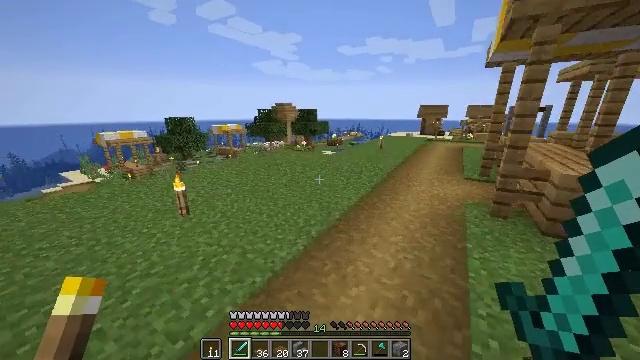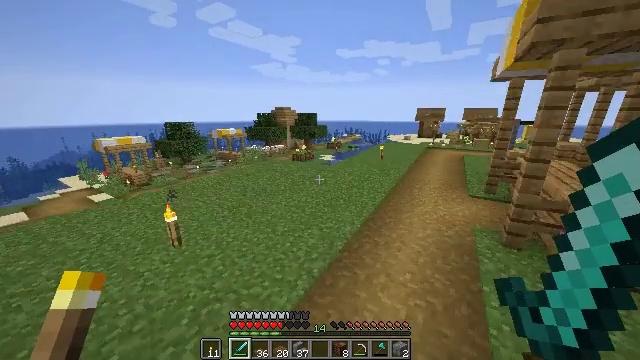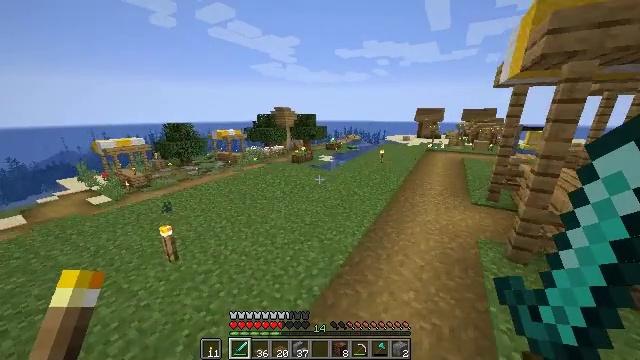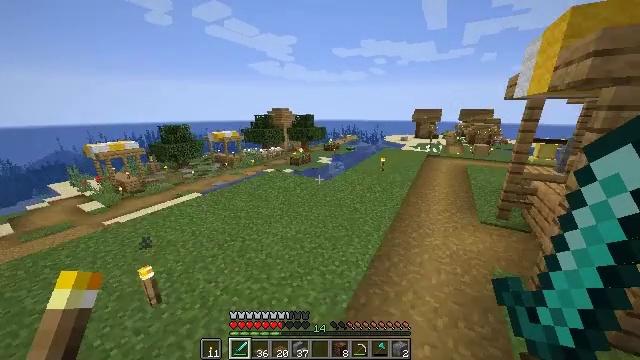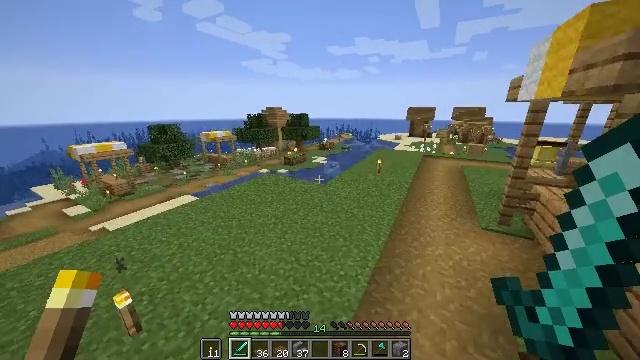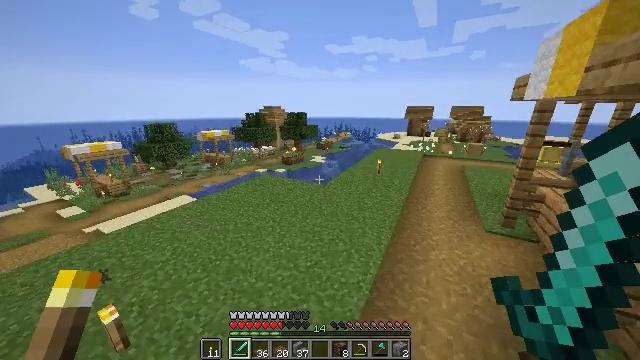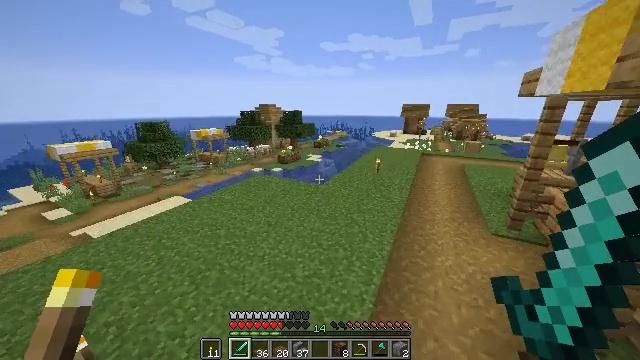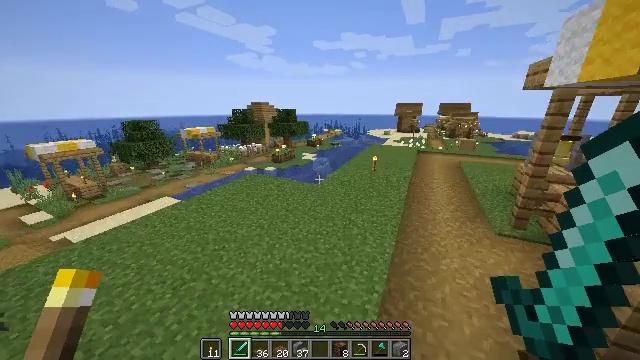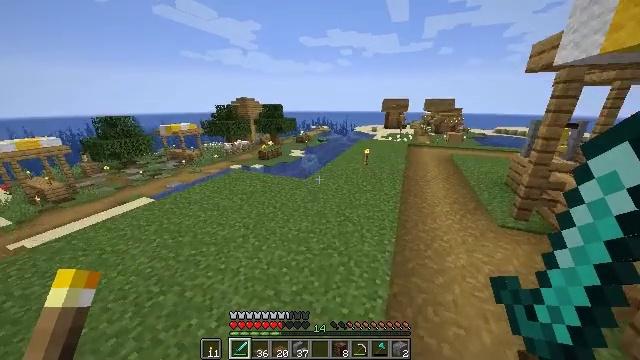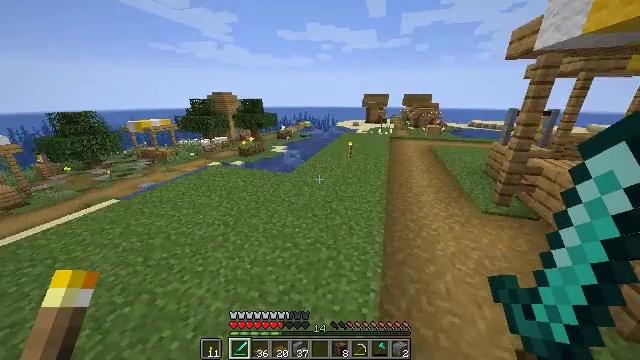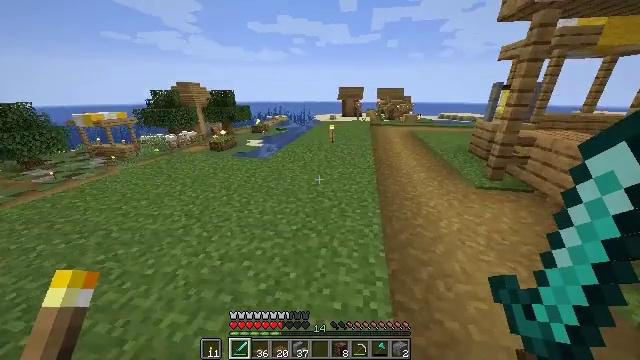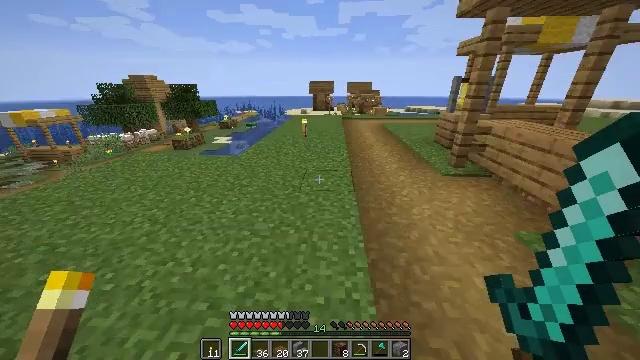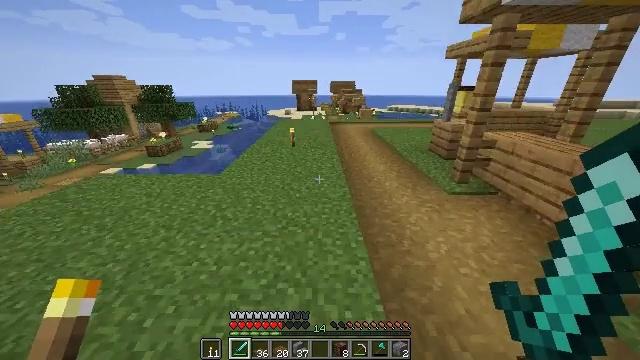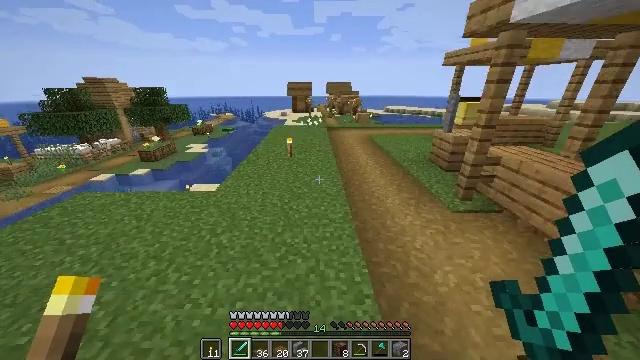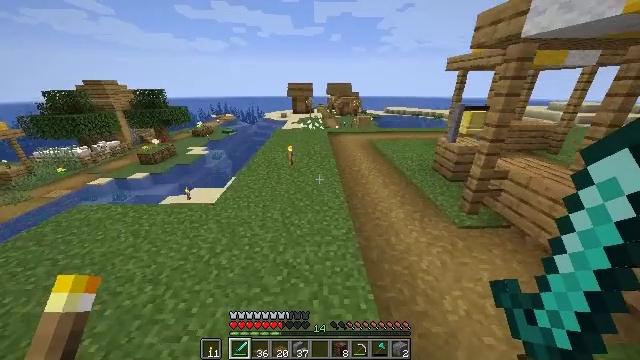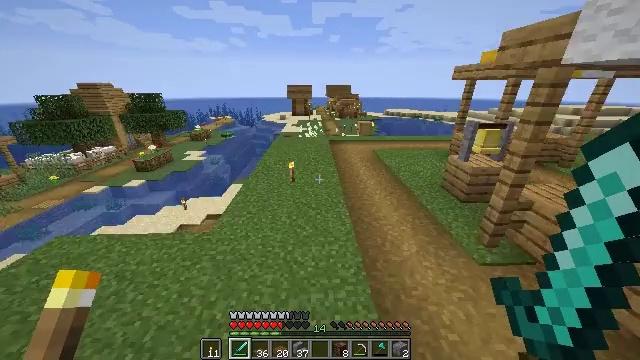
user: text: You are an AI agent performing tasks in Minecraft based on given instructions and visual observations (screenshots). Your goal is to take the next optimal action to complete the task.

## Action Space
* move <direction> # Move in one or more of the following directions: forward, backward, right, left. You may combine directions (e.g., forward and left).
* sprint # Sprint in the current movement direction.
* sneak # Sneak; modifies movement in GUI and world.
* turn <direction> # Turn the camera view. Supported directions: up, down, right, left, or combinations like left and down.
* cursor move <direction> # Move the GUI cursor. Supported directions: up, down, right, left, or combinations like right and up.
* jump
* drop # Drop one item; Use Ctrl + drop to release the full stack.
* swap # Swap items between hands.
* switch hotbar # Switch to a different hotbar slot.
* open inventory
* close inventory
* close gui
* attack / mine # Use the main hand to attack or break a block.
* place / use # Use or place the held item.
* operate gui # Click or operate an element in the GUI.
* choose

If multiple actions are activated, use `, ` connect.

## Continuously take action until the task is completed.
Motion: motion action
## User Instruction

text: Get wheat from the farmland.
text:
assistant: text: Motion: move forward, sprint, jump
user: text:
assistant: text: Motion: move forward, jump
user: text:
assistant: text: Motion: move forward, jump
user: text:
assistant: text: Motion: move forward, turn right, jump
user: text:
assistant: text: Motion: move forward, jump
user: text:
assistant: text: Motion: move forward, turn right, jump
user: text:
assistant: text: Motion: move forward, turn right, jump
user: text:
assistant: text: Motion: move forward, turn right, jump
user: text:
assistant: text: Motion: move forward, turn right and down, jump
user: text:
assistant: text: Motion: move forward, sprint, turn right and down, jump
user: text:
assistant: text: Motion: move forward, sprint, turn right and down, jump
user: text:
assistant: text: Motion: move forward, sprint, turn right, jump
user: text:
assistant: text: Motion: move forward, sprint, turn right, jump
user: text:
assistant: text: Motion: move forward, jump
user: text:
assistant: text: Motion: move forward, jump
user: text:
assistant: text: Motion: move forward, jump
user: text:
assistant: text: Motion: move forward, turn right, jump
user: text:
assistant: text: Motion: move forward, jump
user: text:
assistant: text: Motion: move forward
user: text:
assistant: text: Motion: move forward, turn right
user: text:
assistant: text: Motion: move forward, turn right
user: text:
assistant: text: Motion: move forward, sprint, turn right
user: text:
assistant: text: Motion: move forward, sprint
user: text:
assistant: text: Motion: move forward, sprint
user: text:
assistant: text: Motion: move forward, sprint
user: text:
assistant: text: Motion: move forward, turn right
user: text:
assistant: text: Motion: move forward, turn right
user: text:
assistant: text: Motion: move forward, sprint, turn right
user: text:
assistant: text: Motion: move forward, sprint, turn right
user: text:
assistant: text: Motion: move forward, sprint, turn right